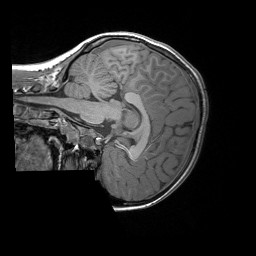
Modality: T1w
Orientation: sagittal
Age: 9
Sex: female
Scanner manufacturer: siemens
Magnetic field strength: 3 T
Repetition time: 1.65 s
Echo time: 0.00203 s